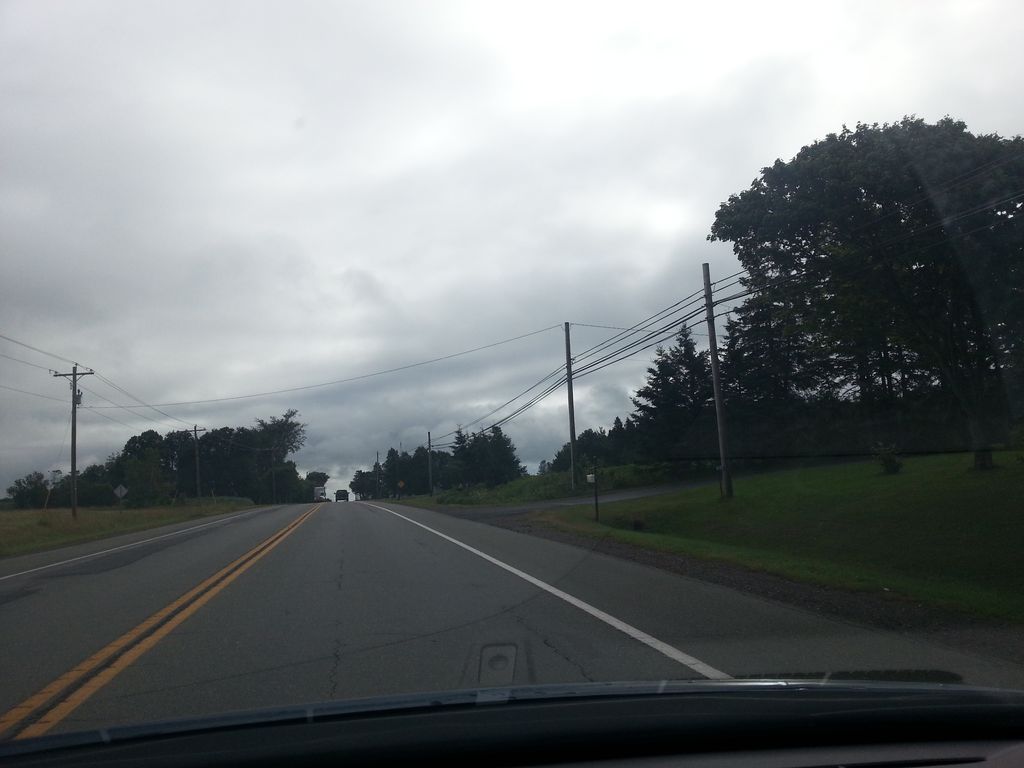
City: charlottetown